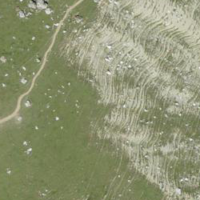
EUNIS habitat code: 26
Species observed at this site:
Arnica montana